Chest X-ray. View position: PA
Patient age: 62
Patient sex: F
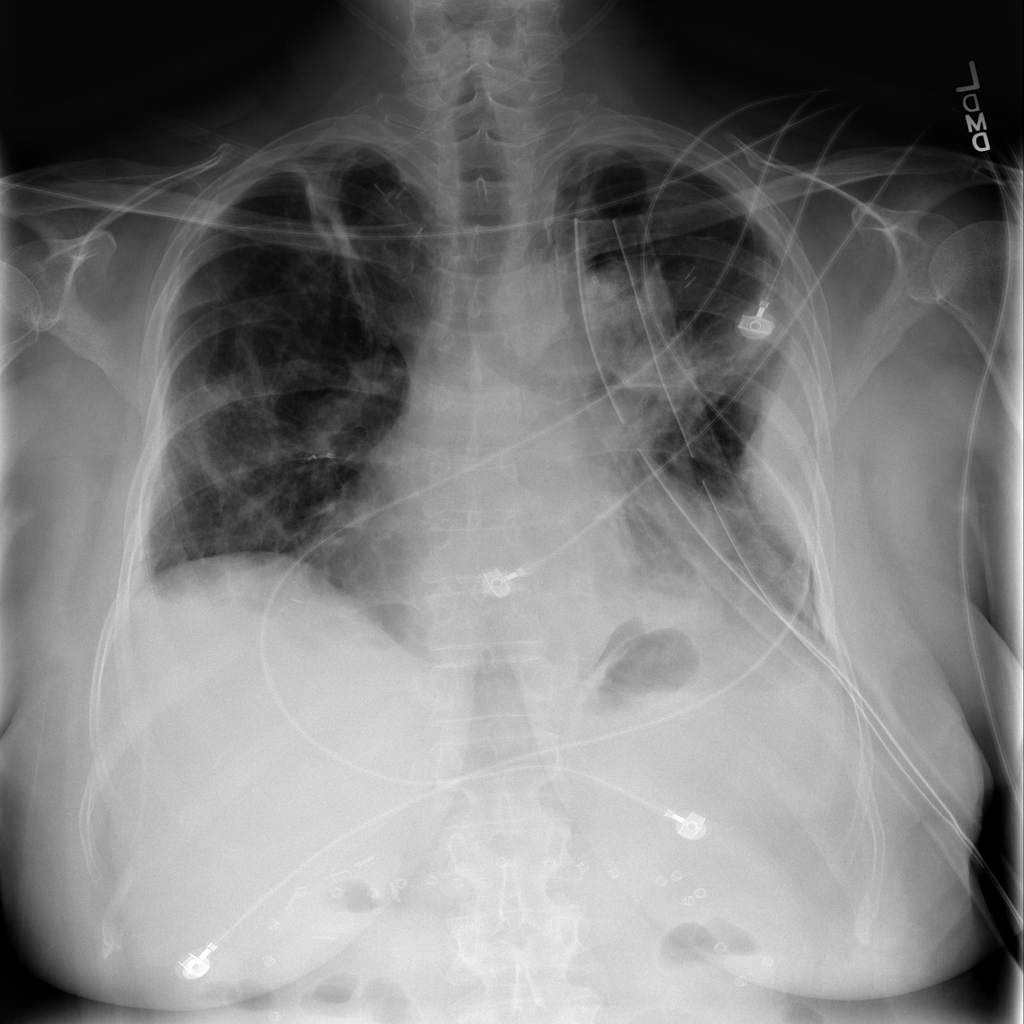
Finding: Pneumothorax